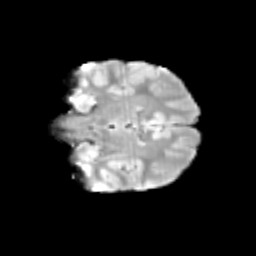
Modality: T2w
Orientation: coronal
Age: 10
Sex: male
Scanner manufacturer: siemens
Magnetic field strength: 3 T
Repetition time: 3.8 s
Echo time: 0.07 s